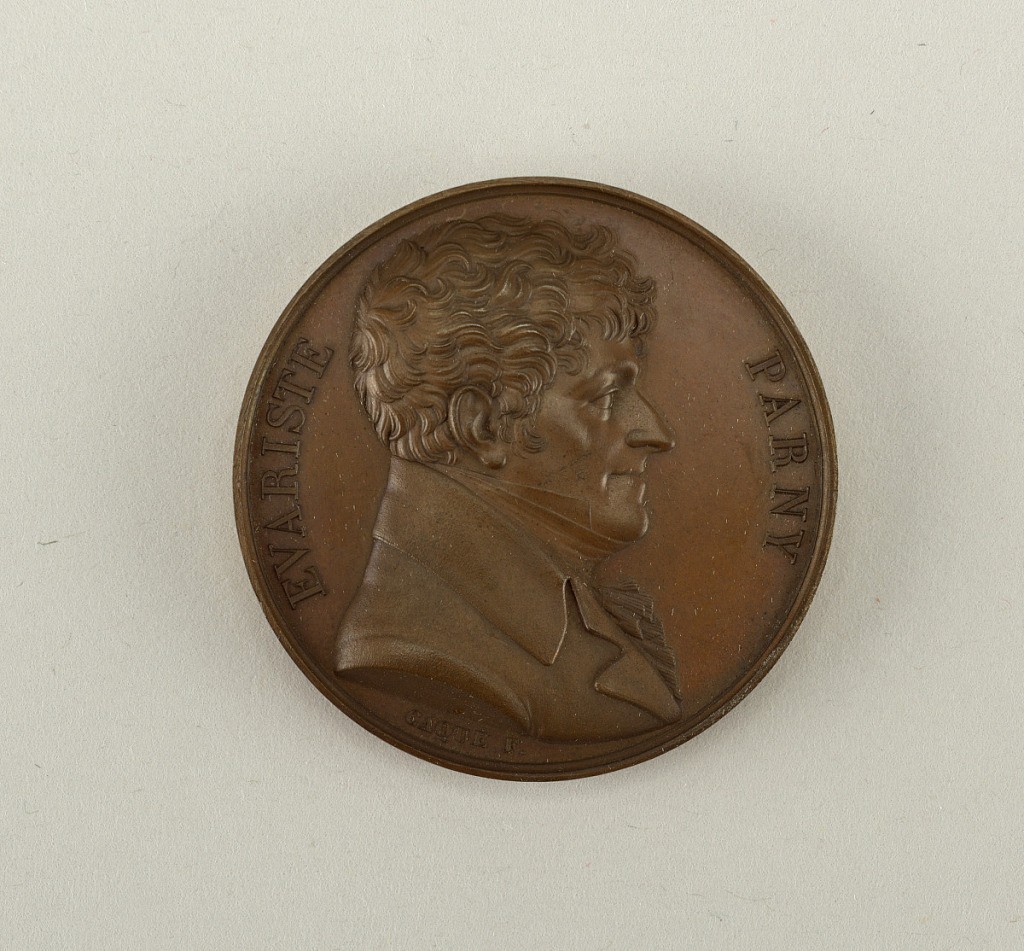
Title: Galerie métallique des grands hommes français (Great Men of France)
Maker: Armand-Auguste Caqué, French, 1793 - 1881
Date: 1822
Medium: Cast bronze
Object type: Medal
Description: Bust of Évariste Desiré de Forges, vicomte de Parny (1753 -1814) facing right; reverse: legend in 7 lines.